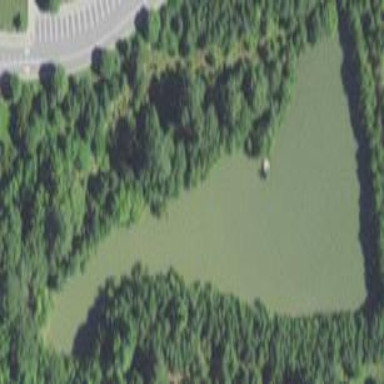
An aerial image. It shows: Pond surrounded by natural water.